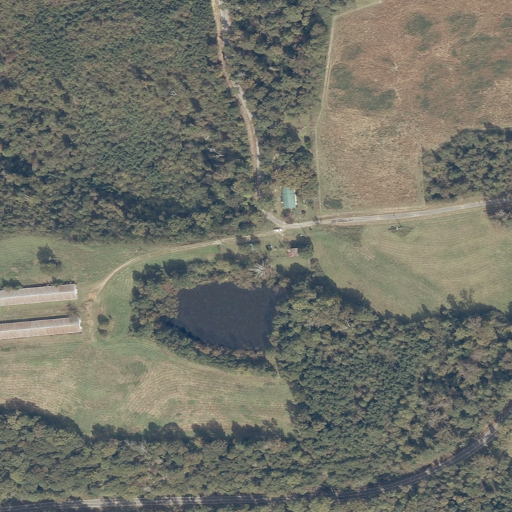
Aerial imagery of gap in Alabama named Smith Gap containing pasture, deciduous forest, open development, mixed forest, shrub, grassland, evergreen forest, medium intensity development, and open water